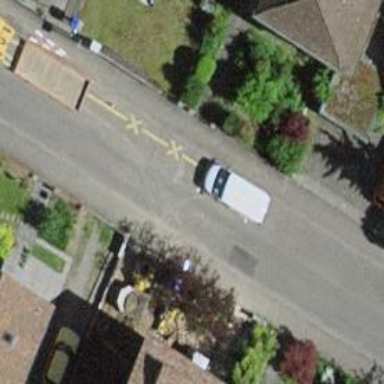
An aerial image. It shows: Residential road with asphalt surface and sidewalks on both sides.